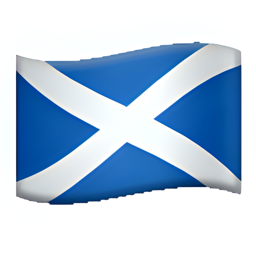
Name: flag for scotland
Emoji: 🏴󠁧󠁢󠁳󠁣󠁴󠁿
Group: Flags
Sub-group: subdivision-flag